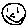
Label: smiley face